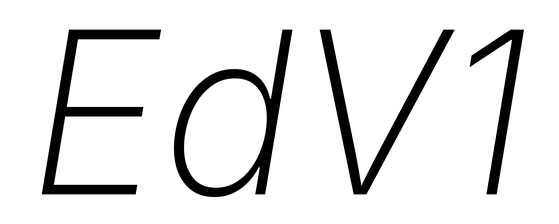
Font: Inter-Italic_ExtraLight_Italic